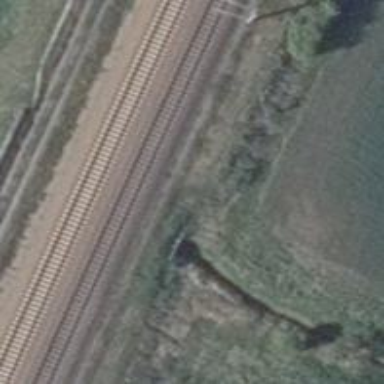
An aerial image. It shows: Bridge over electrified railway with contact lines.